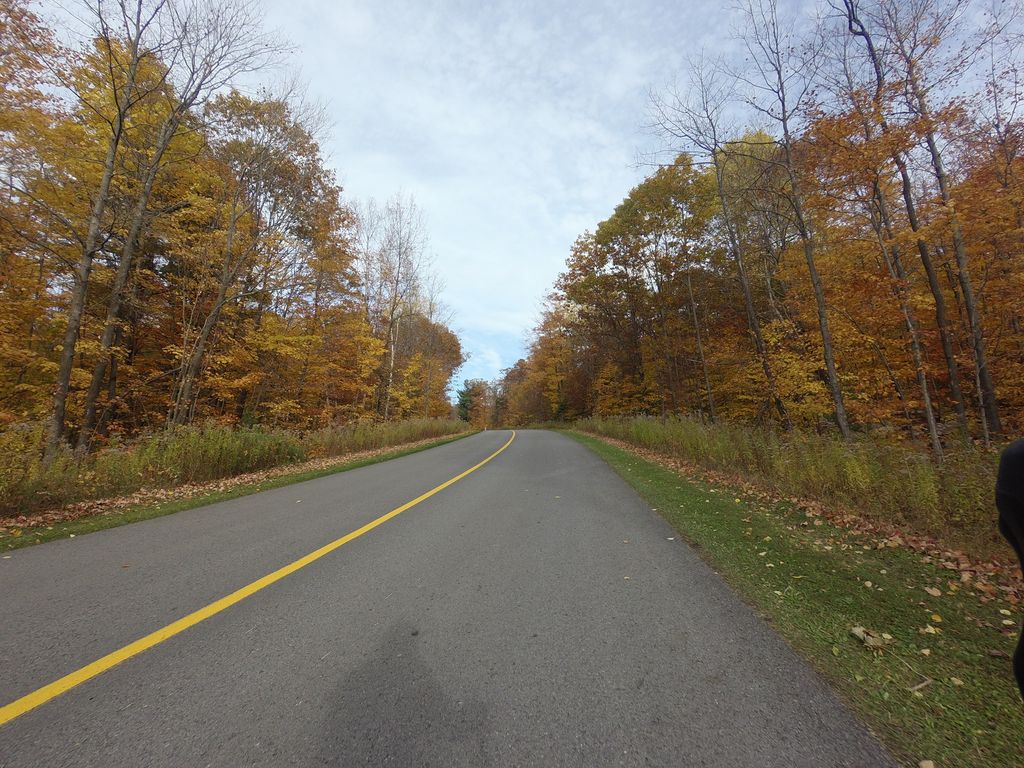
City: ottawa-gatineau